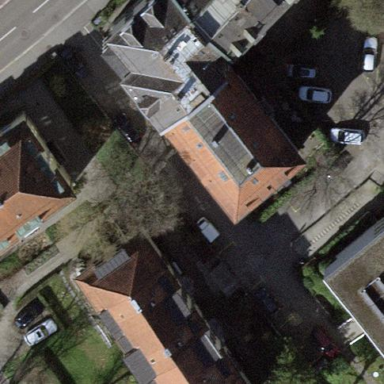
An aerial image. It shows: Building with half-hipped roof.